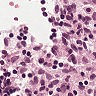
Metastatic tissue present: no